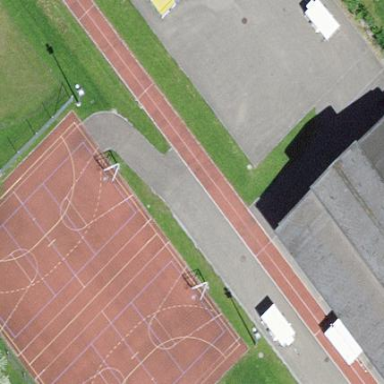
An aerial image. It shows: Athletics pitch used for leisure sports activities.